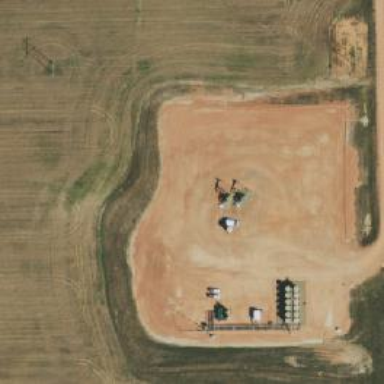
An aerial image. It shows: Petroleum well.